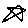
Label: star